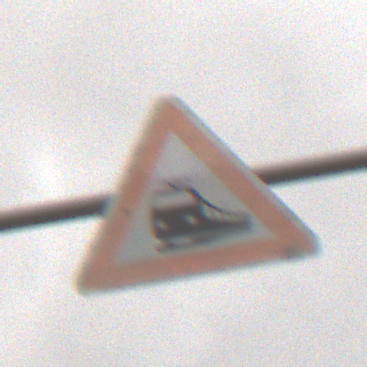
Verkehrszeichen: Bahnuebergang
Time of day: Midday
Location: Outdoor (Nature)
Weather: Overcast
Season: NotSpecified
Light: Natural